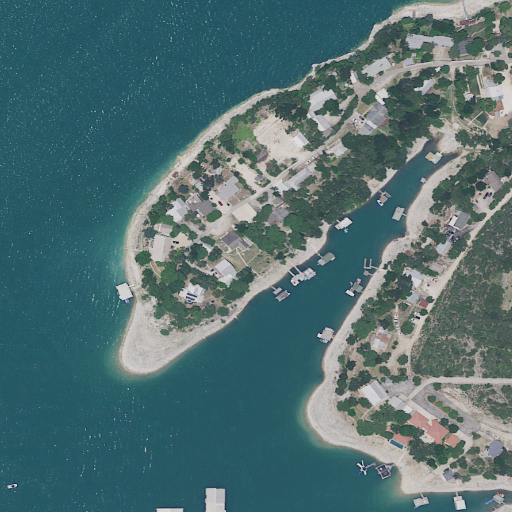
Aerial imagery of cape in Texas named Carters Point containing open water, low intensity development, medium intensity development, evergreen forest, grassland, shrub, barren land, herbaceous wetlands, open development, and high intensity development